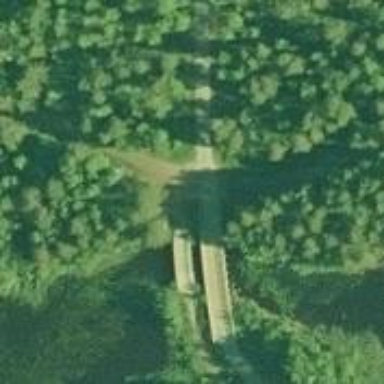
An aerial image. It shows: Footway bridge.